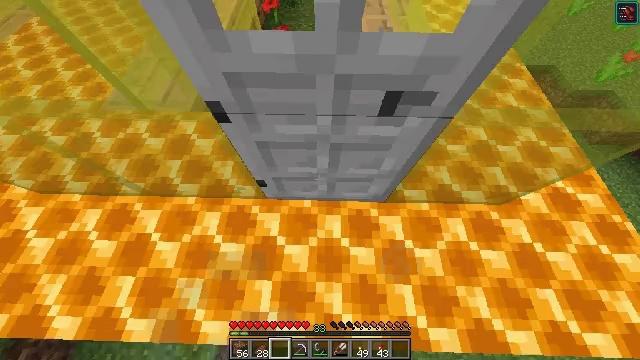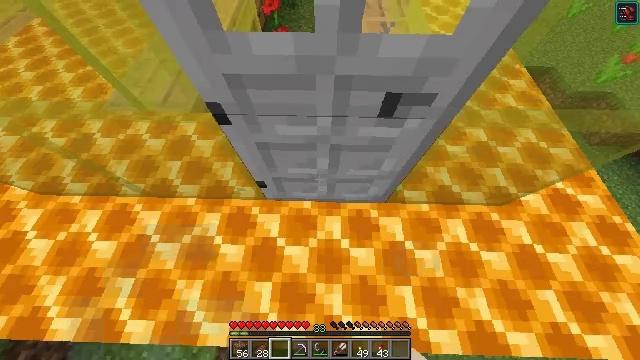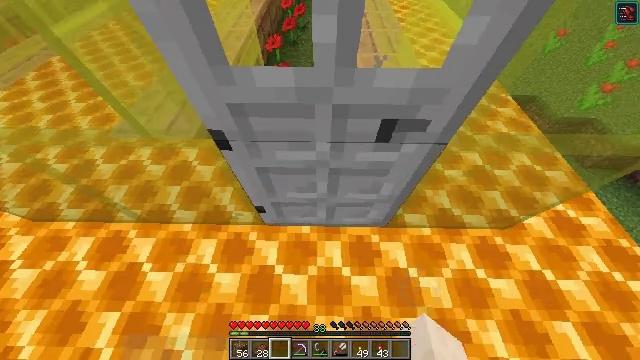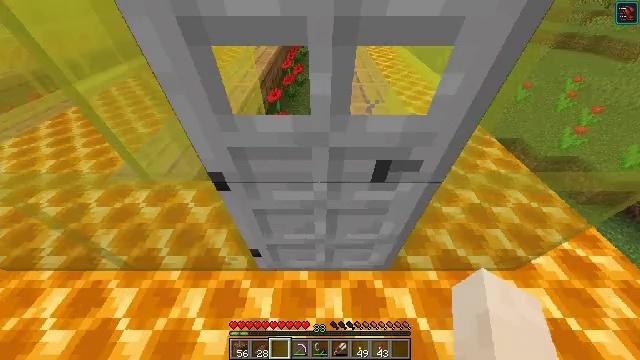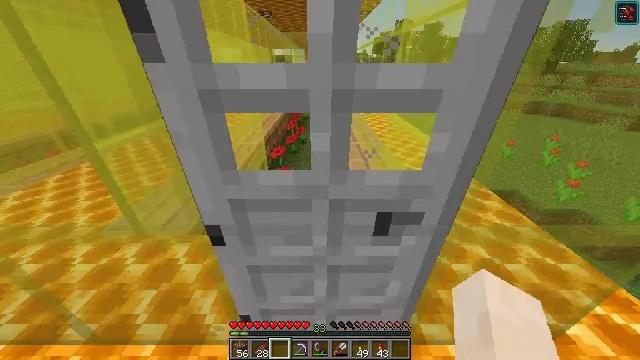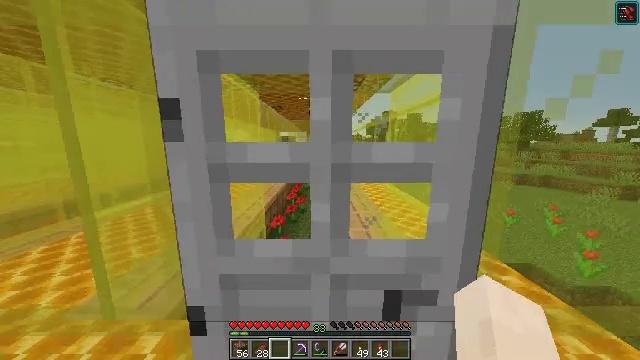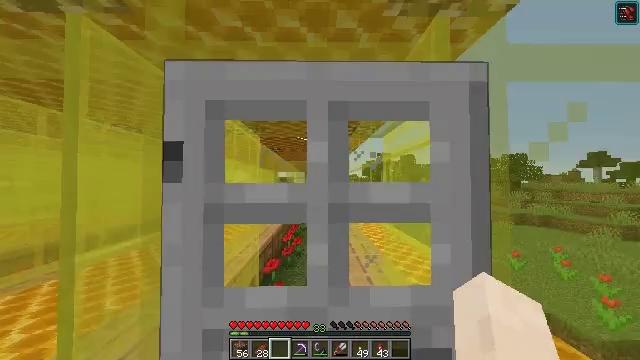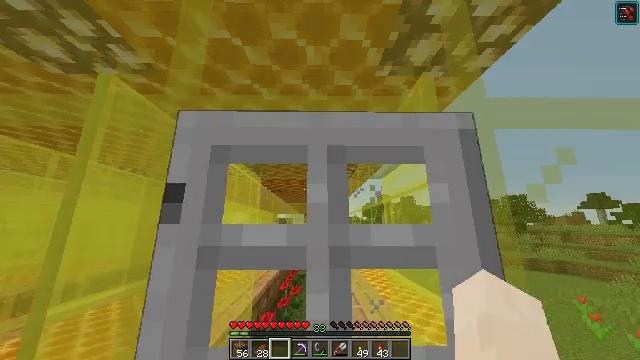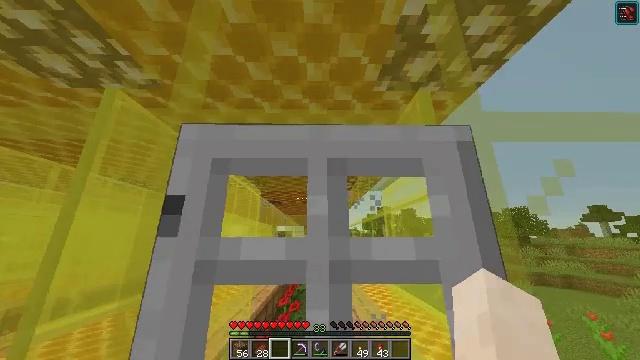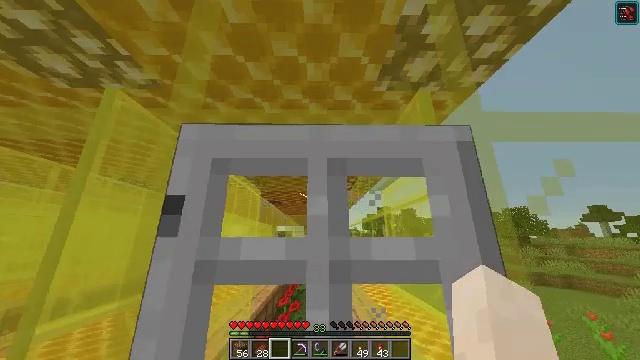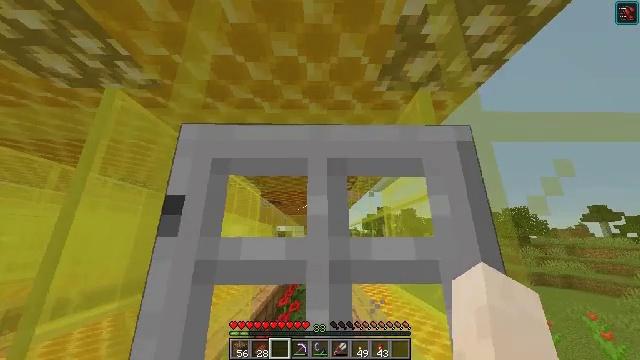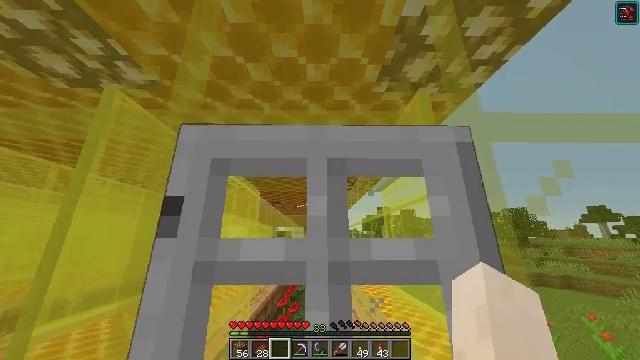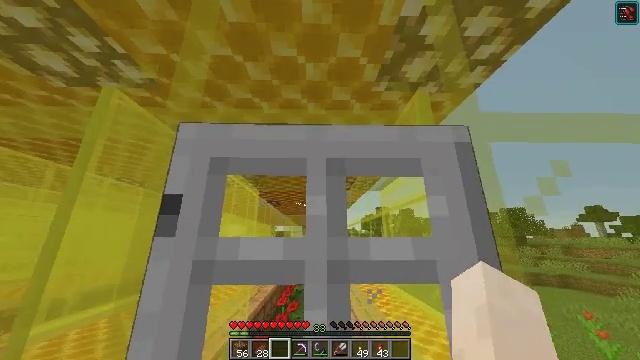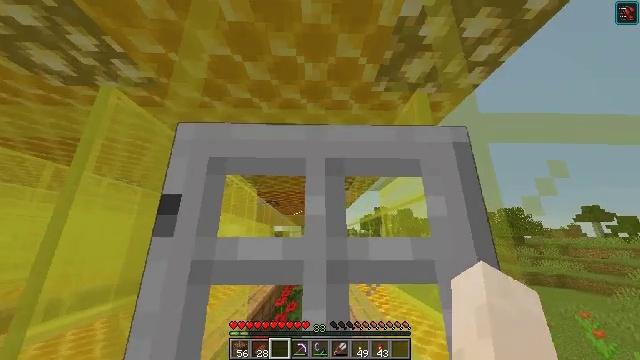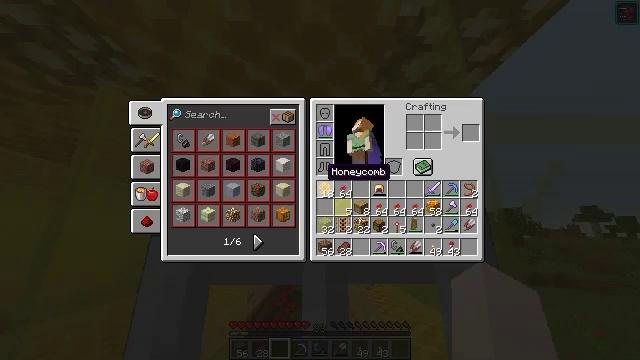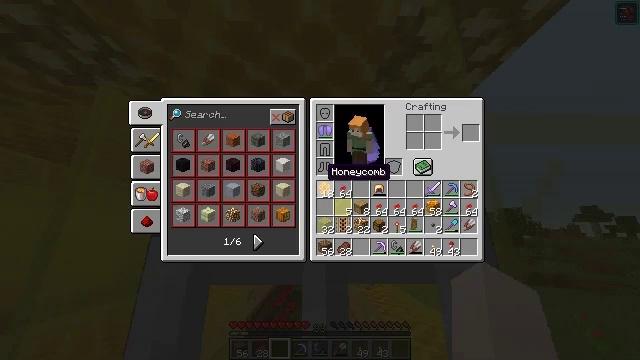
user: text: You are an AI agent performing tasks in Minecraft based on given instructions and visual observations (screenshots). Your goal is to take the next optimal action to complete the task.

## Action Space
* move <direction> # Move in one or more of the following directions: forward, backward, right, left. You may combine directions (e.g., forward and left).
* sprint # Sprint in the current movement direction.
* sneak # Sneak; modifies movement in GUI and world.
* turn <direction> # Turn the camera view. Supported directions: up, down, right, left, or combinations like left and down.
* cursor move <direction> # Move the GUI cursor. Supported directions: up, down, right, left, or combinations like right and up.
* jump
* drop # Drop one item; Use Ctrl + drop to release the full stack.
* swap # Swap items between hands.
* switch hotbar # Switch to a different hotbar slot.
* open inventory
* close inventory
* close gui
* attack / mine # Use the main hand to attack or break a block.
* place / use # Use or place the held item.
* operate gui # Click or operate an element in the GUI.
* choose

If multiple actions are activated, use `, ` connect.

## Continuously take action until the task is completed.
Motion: motion action
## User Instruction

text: Mine yellow stained glass from a window or decoration.
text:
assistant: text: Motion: no_op
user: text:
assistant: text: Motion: turn up
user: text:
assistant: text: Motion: turn right and up
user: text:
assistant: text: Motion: turn up
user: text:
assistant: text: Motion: turn up
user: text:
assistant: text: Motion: turn up
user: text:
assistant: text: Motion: turn up
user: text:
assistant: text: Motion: turn up
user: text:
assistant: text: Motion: no_op
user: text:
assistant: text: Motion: no_op
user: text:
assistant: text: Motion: no_op
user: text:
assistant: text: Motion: no_op
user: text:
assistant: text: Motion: no_op
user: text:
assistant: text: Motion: open inventory
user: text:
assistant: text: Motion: open inventory
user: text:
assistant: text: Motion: open inventory
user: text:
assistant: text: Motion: no_op
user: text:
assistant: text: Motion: no_op
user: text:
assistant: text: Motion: cursor move left
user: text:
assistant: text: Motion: no_op
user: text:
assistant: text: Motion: cursor move right and down
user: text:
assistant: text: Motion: cursor move right
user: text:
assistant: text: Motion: cursor move right
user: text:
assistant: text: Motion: cursor move right and up
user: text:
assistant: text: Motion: cursor move right
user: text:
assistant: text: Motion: no_op
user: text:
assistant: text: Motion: no_op
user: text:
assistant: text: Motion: no_op
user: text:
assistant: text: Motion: no_op
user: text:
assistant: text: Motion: cursor move left and down